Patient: sex F, age 69
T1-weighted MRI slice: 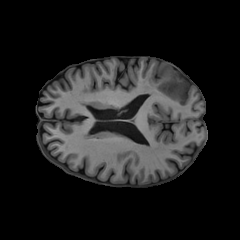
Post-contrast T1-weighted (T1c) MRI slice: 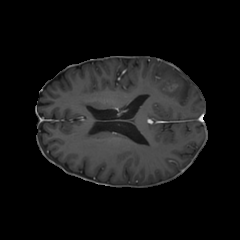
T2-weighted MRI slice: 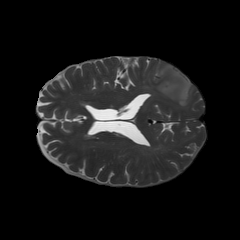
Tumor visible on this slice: yes
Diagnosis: Glioblastoma, IDH-wildtype
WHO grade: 4